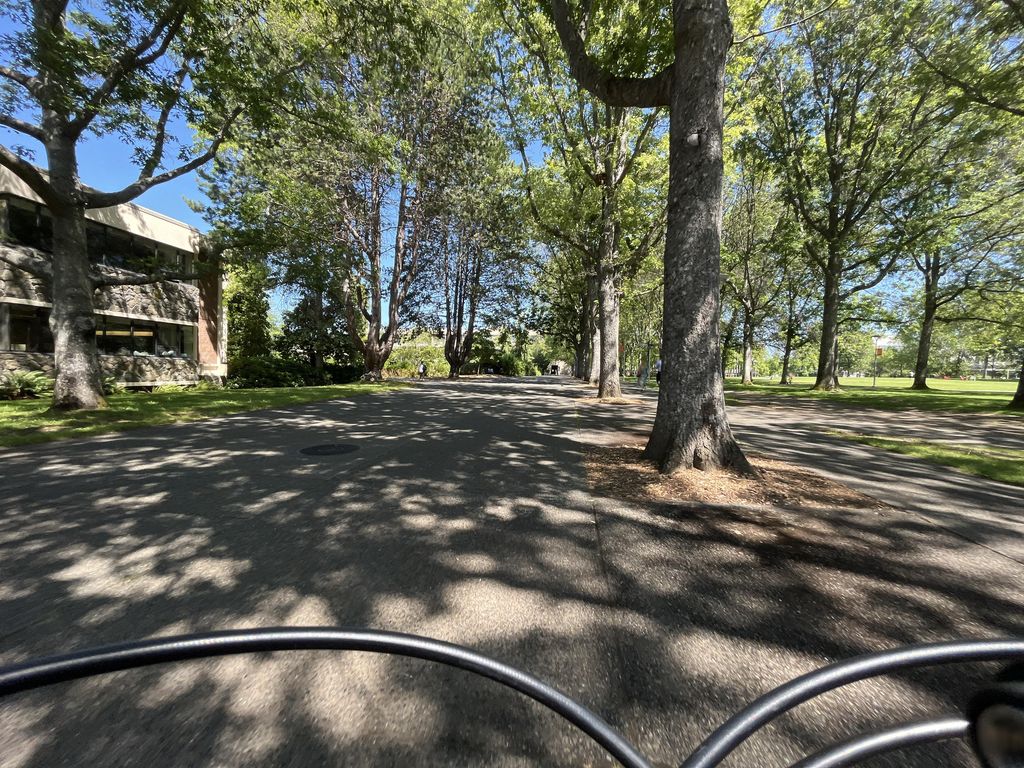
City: victoria